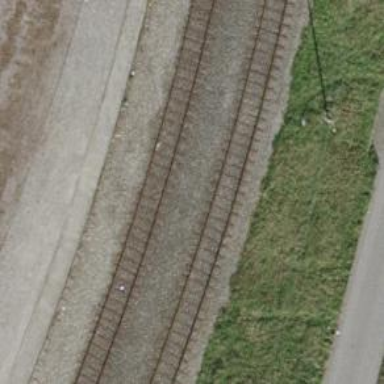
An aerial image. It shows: Single-track railway spur.